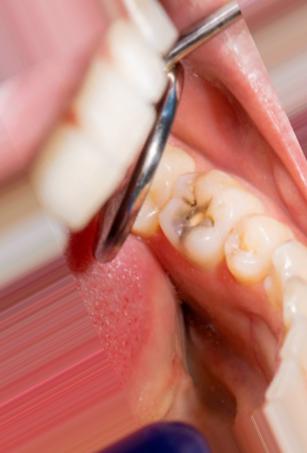
Condition: Caries